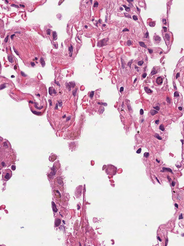
Tumor epithelial tissue: no
Tumor-associated stroma tissue: no
Normal tissue: yes